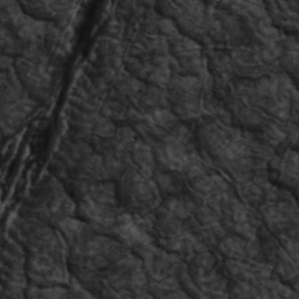
Label: non_frost